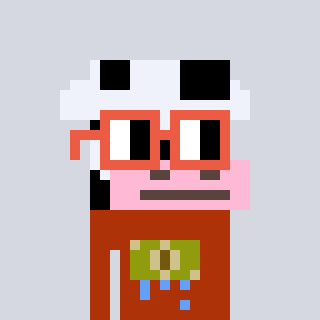
a pixel art character with square orange glasses, a cow-shaped head and a hotbrown-colored body on a cool background